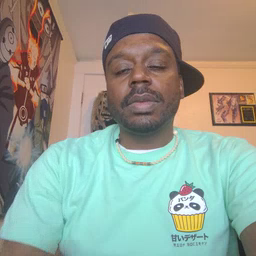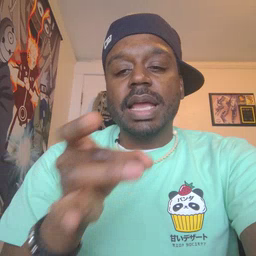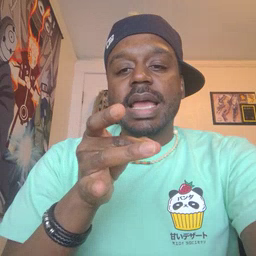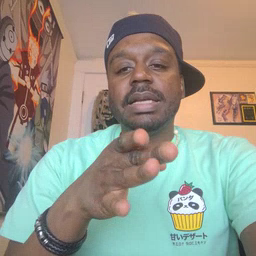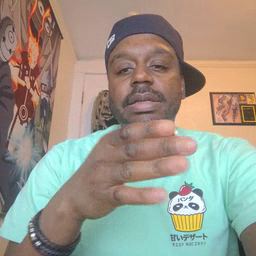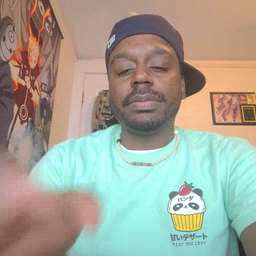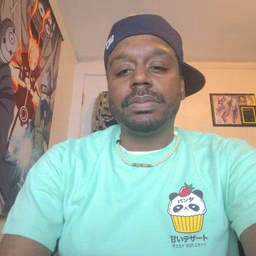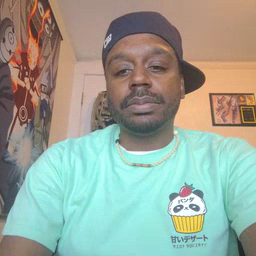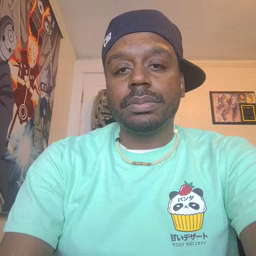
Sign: hate